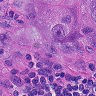
Metastatic tissue present: yes